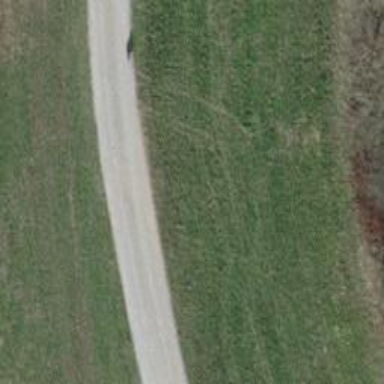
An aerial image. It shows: Gravel track with grade2 quality.